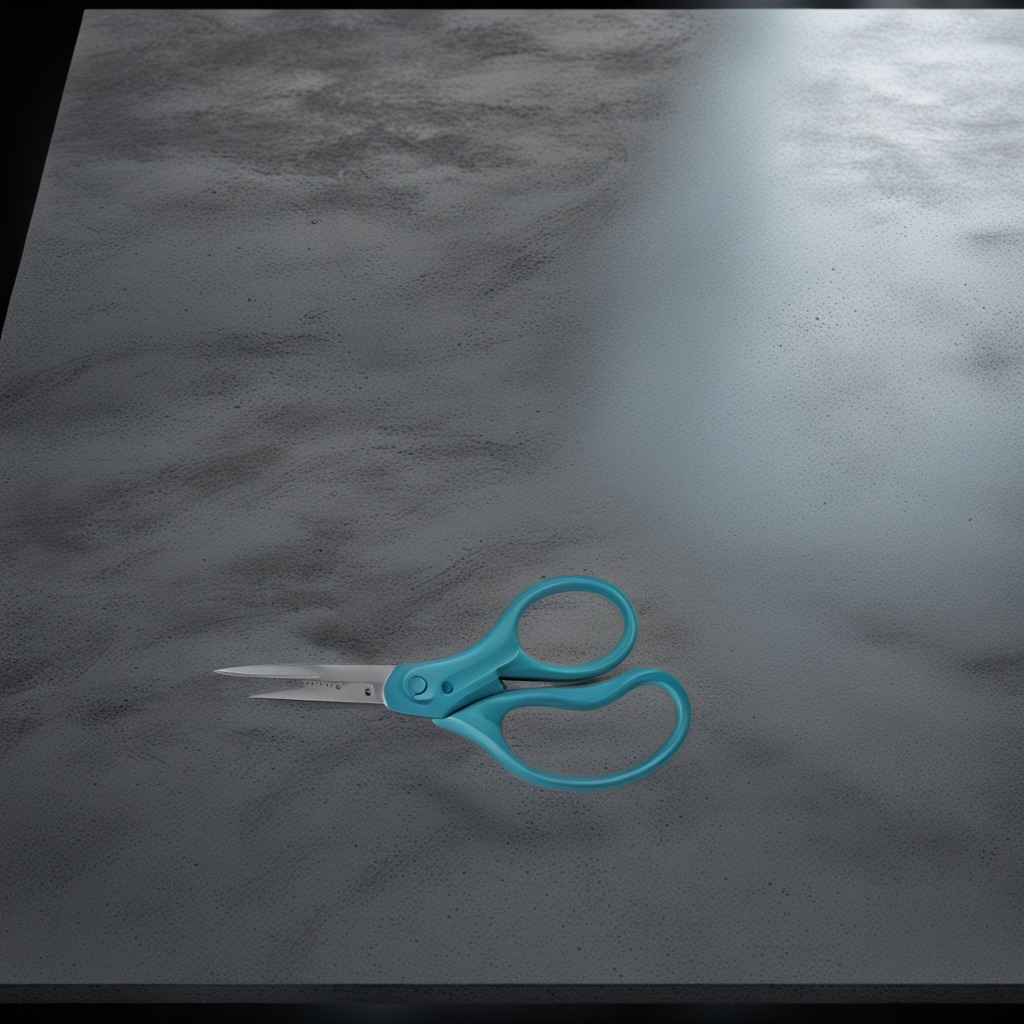
A scissor lies on the clean granite table inside a workshop at night.